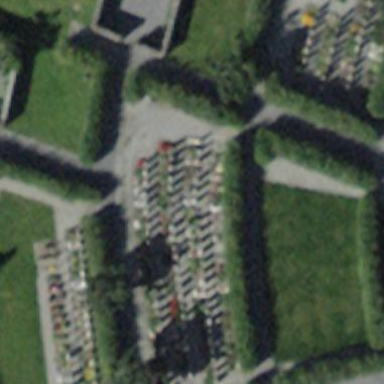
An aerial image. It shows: Cemetery.